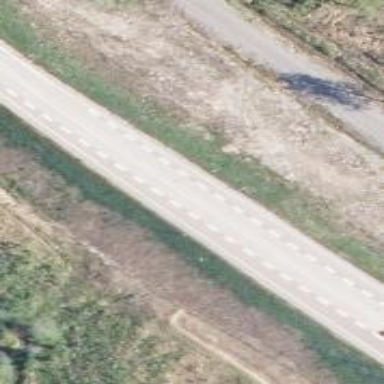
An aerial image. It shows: Motorway junction.